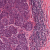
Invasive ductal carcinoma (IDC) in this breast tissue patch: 1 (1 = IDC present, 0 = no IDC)